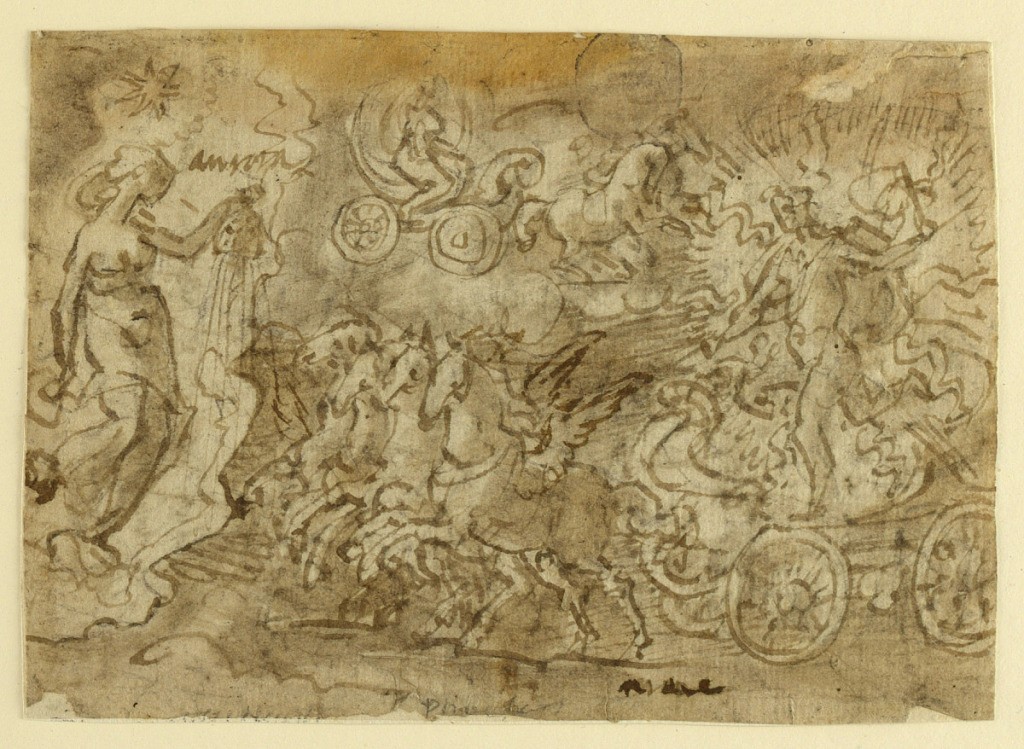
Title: Triumph of Apollo and Aurora
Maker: Jan van der Straet, called Stradanus, Flemish, 1523–1605
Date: ca. 1585–1590
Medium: Recto: pen and brown and black inks, brush and brown and black washes over black chalk on laid paper Verso: pen and brown ink on laid paper
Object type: Drawing
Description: Recto: Apollo, appearing in a blaze of light, rides towards left in a chariot drawn by four winged horses. A female figure identified as Aurora stands before him, a star above her head. In the background, another female figure rides in a smaller chariot in the shape of a crescent moon.
Verso: Italian and Latin inscriptions.